Question: I'm currently working through setting up a fully functional contact form using the Bootstrap framework and PHP. I'm receiving test emails from the form but it's not displaying the content the way I understood it would and I'm having some other issues.
First, the user-submitted email is showing up as being received from the host of my site. It is also not including the name of the person, which I thought I included in my PHP

Here is my code for contact.php and the form in my index.html file
'''
<?php
$to = 'example@gmail.com';
$name = $_POST['name'];
$email = $_POST['email'];
$subject=$_POST['subject'];
$message = $_POST['msg'];
if ($_POST){
mail($to, $subject, $message);
$confirm= "Your email was sent successfully!";
echo "<script type='text/javascript'>confirm('$confirm');</script>";
}
else {
$error_msg= "All fields are required!";
echo "<script type='text/javascript'>alert('$error_msg');</script>";
}
?>
'''
index.html
'''
<form class="form-horizontal" role="form" action="contact.php" method="post">
<div class="modal-header">
<h2>Contact</h2>
</div>
<div class="modal-body">
<!--name-->
<div class="form-group">
<label for="name" class="col-sm-2 control-label">Name</label>
<div class="col-sm-10">
<input type="text" class="form-control" name="name" id="name" placeholder="First and Last Name">
</div>
</div>
<!--email-->
<div class="form-group">
<label for="email" class="col-sm-2 control-label">Email</label>
<div class="col-sm-10">
<input type="email" class="form-control" name="email" id="email" placeholder="example@somewhere.com">
</div>
</div>
<!--subject-->
<div class="form-group">
<label for="subject" class="col-sm-2 control-label">Subject</label>
<div class="col-sm-10">
<input type="text" class="form-control" name="subject" id="subject" placeholder="Enter subject here...">
</div>
</div>
<!--message-->
<div class="form-group">
<label for="msg" class="col-sm-2 control-label">Message</label>
<div class="col-sm-10">
<textarea class="form-control" rows="4" name="msg" id="msg" placeholder="Enter message here..."></textarea>
</div>
</div>
</div>
<div class="modal-footer">
<a class="btn btn-default" data-dismiss="modal">Close</a>
<button type="submit" class="btn btn-primary">Send</button>
</div>
</form>
'''
Another unintended issue is that once the page is submitted, a blank page (contact.php) is loaded. I thought, looking at my code, a javascript alert or confirm box would pop up instead though? I'm new at this so, I apologize if these are dumb questions.
Thanks
-K
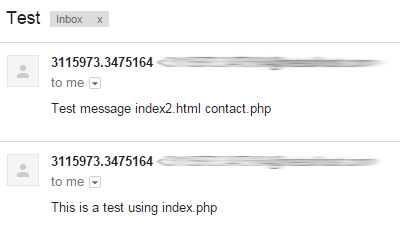
Answer: First of, you don't have from defined in your header. You need
'''
$headers = "From: sender_email@your_domain.com
";
mail($to,$subject,$message,$headers);
'''
You can also modify header to send html message which is desired in most cases in addition to setting from and cc: carbon copy or bcc: blind carbon copy email addresses.
'''
// Always set content-type when sending HTML email
$headers = "MIME-Version: 1.0" . "
";
$headers .= "Content-type:text/html;charset=UTF-8" . "
";
// More headers
$headers .= 'From: <webmaster@example.com>' . "
";
$headers .= 'Cc: myboss@example.com' . "
";
'''
Get this code incorporated in your if statement. I also noticed you have
'''
else {
$error_msg= "All fields are required!";
'''
Even if there was only one field passed in as $_POST method, the else statement isn't checking if all fields were passed in. You need to break that down or check the fields individually or do it on with client side JavaScript field validation.
What is the confirm javascript function? can you post it on here? if you're only looking for an alert, you can straight insert alert function in between script tags.